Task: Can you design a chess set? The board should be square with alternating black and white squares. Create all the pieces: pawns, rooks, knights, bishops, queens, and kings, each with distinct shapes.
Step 495:
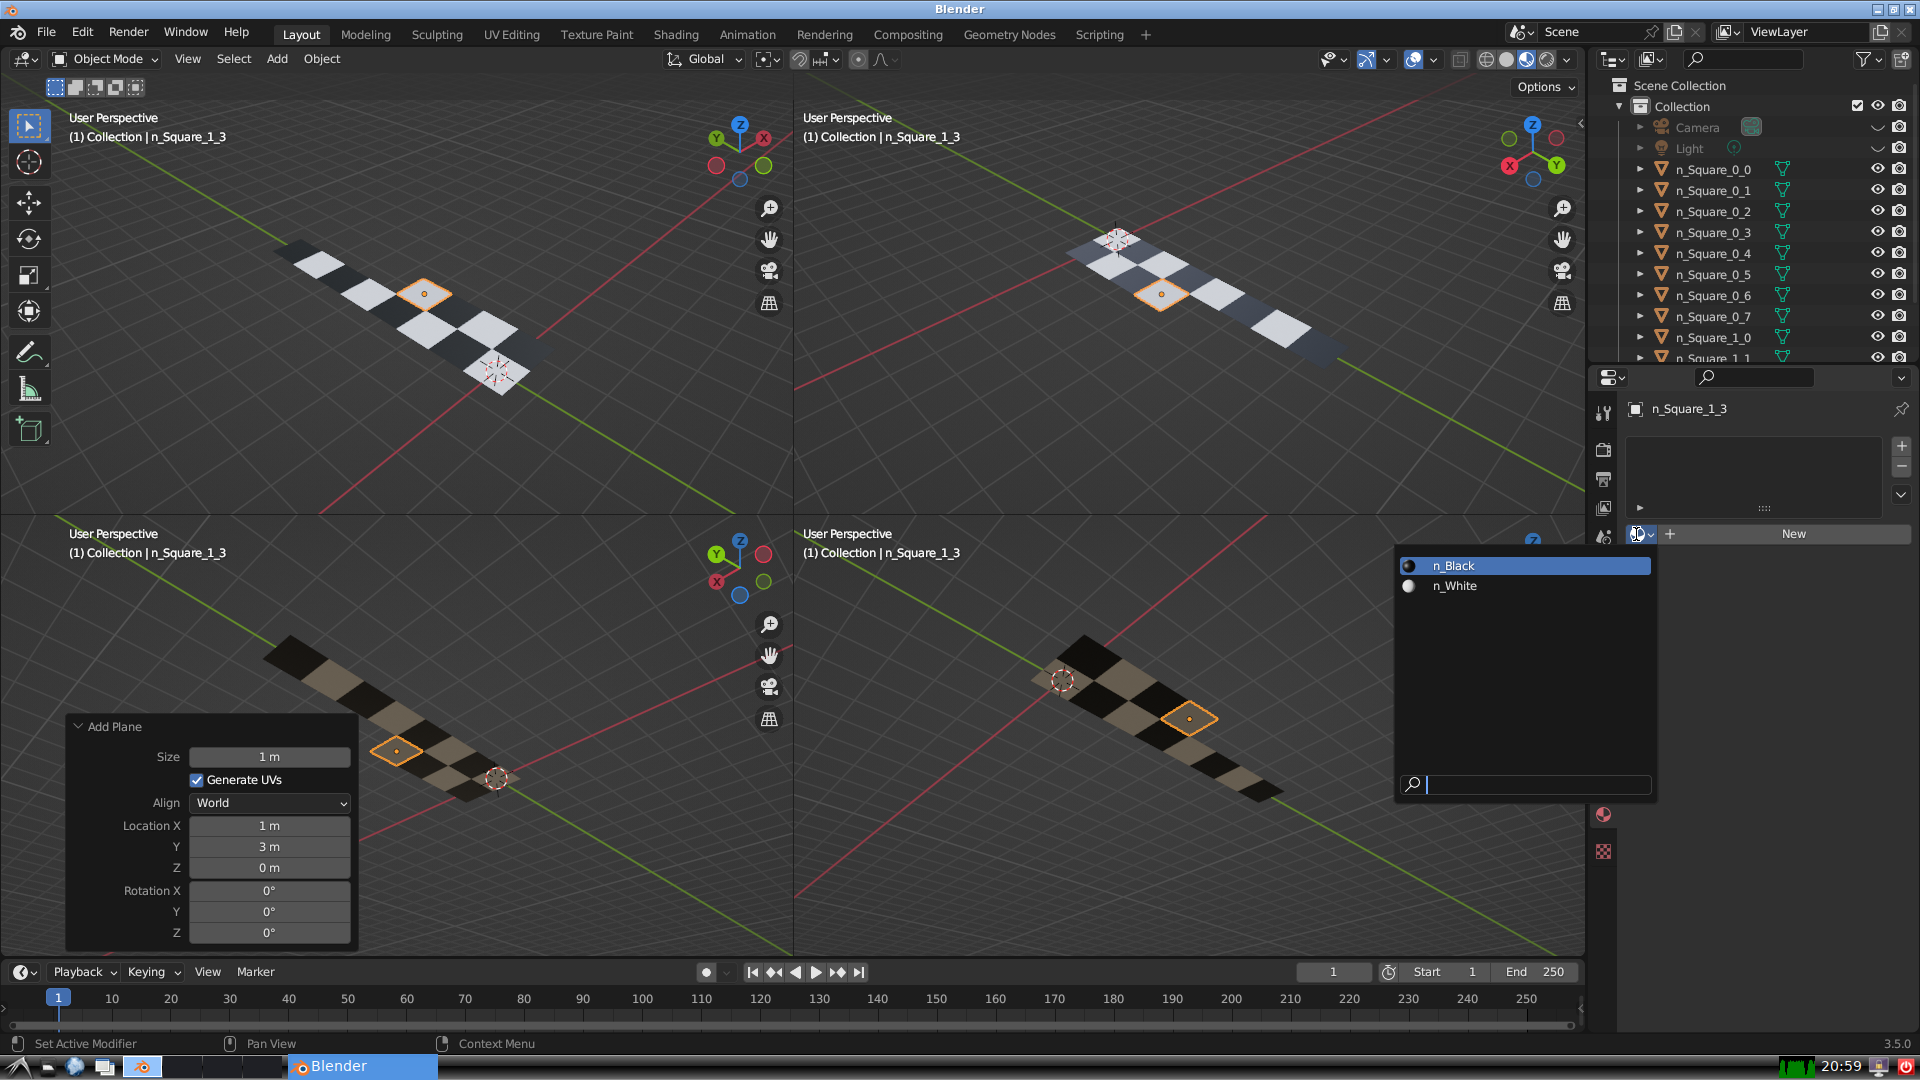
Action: input_text: n_White